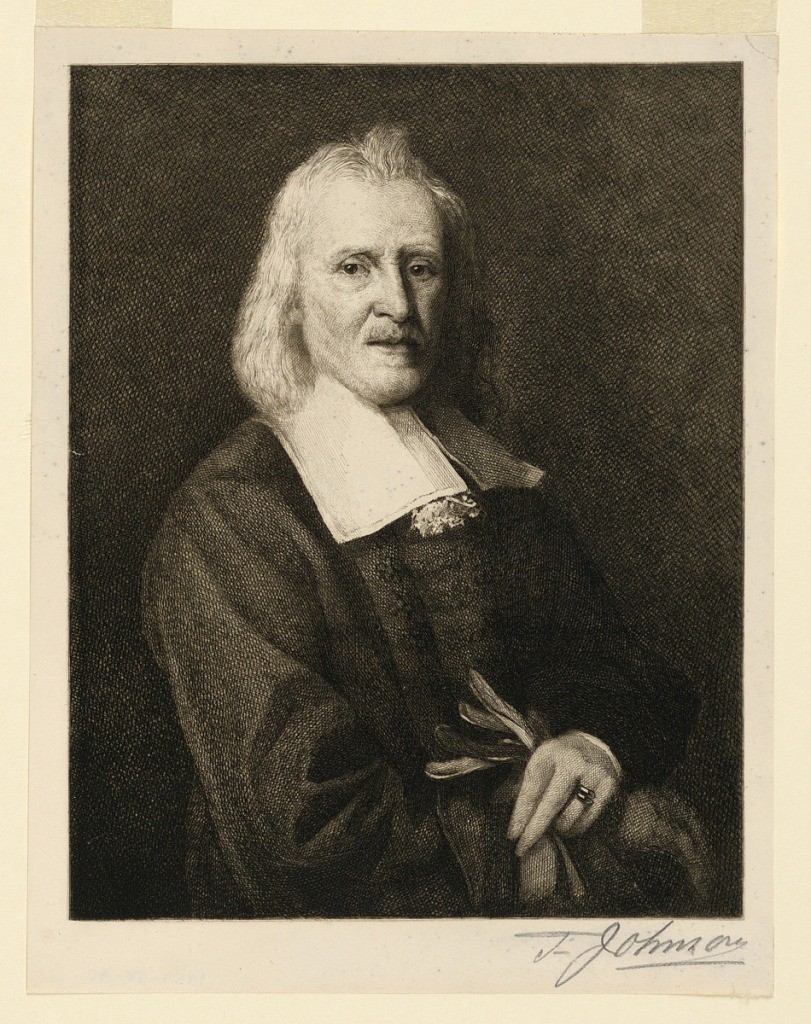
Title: Oliver Cromwell
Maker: Thomas Johnson
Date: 1900
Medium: Etching in dark brown ink on cream-colored paper
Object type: Print
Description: Half-length portrait of Oliver Cromwell (1599-1658), seated, facing half-right, his head turned frontally. He holds his gloves in his left hand.